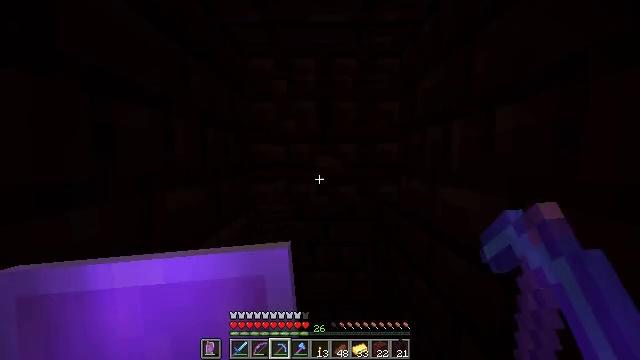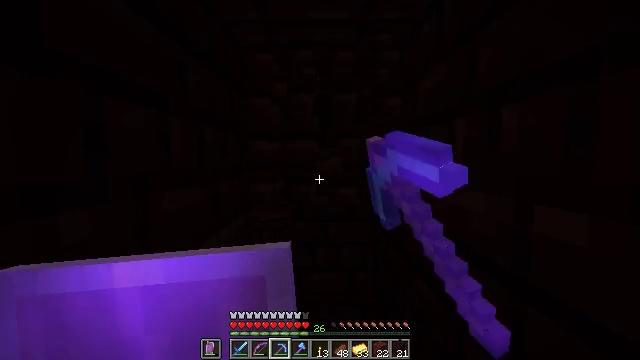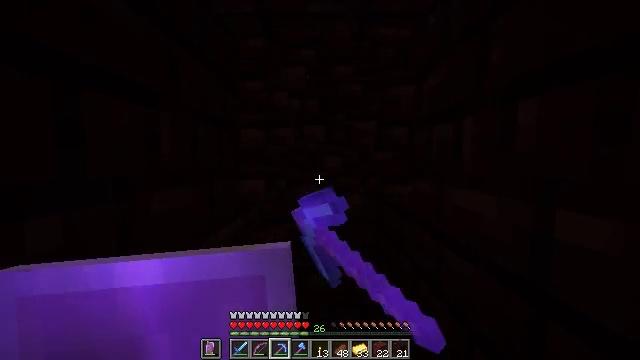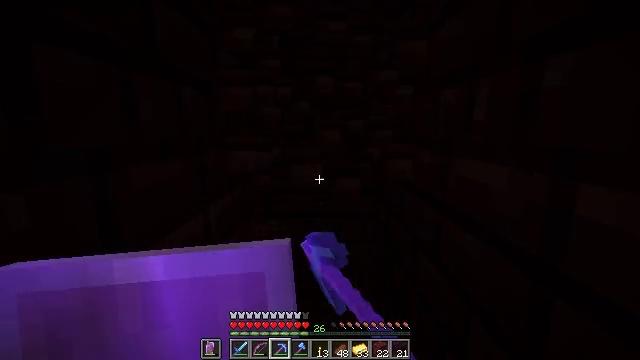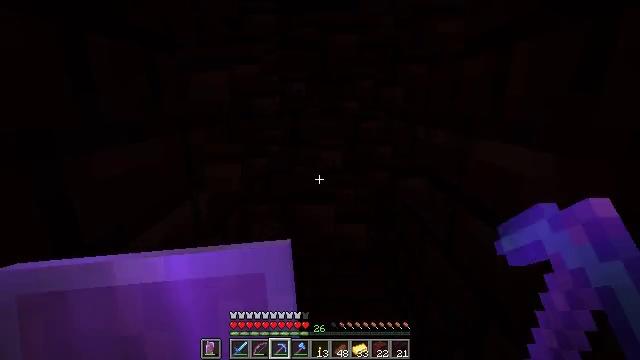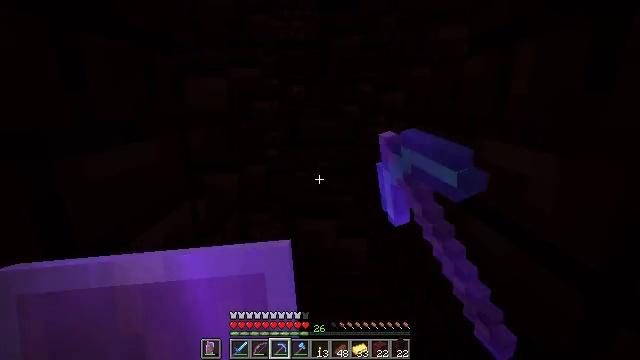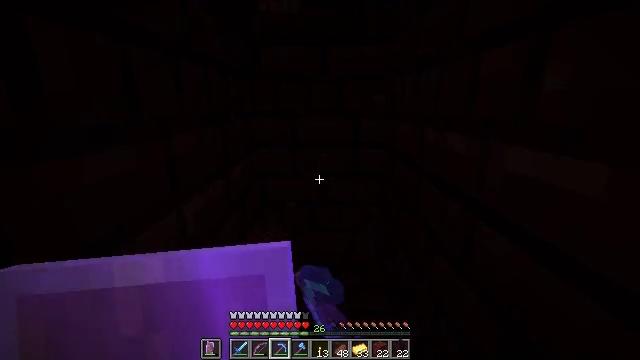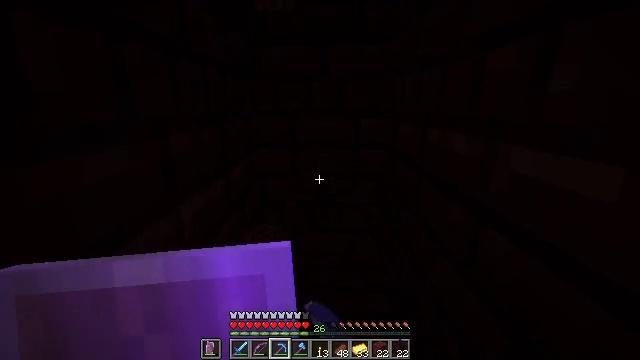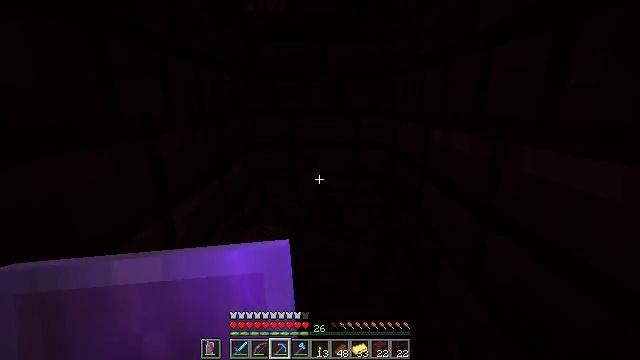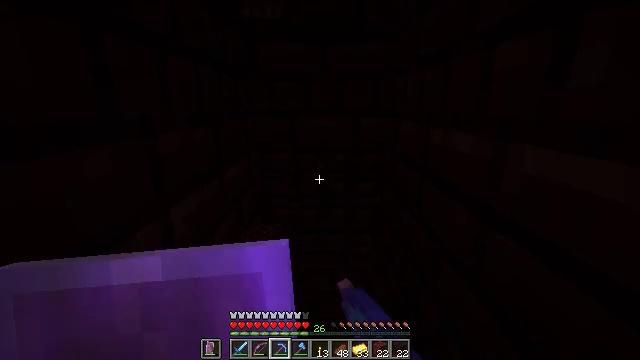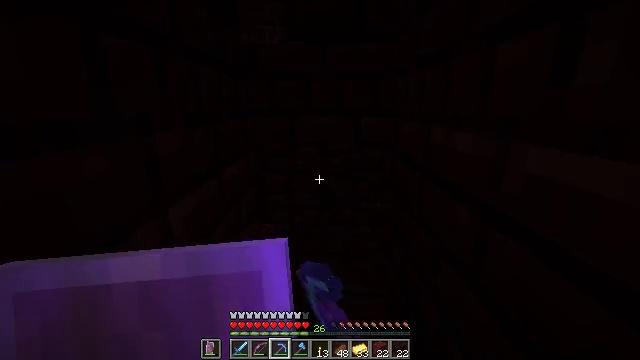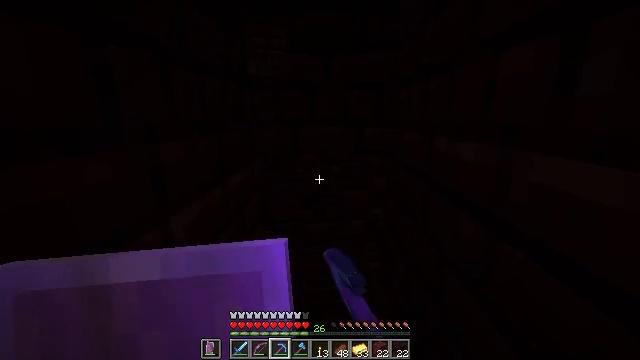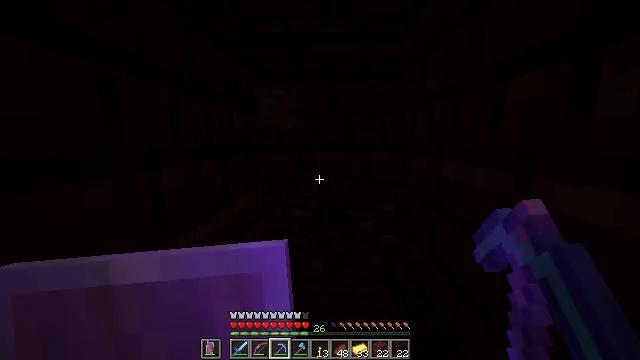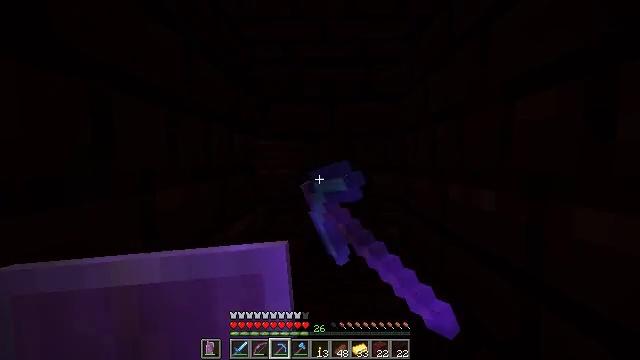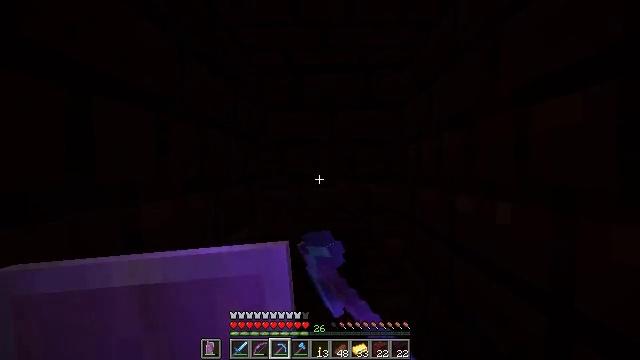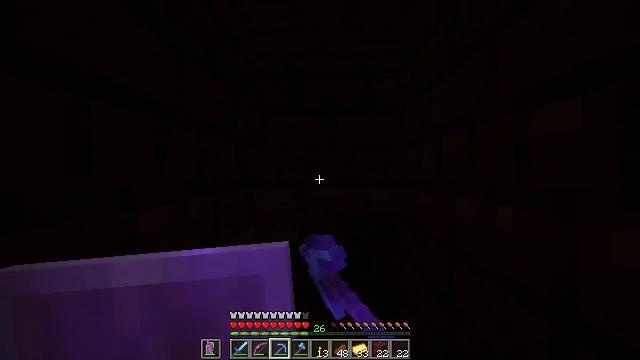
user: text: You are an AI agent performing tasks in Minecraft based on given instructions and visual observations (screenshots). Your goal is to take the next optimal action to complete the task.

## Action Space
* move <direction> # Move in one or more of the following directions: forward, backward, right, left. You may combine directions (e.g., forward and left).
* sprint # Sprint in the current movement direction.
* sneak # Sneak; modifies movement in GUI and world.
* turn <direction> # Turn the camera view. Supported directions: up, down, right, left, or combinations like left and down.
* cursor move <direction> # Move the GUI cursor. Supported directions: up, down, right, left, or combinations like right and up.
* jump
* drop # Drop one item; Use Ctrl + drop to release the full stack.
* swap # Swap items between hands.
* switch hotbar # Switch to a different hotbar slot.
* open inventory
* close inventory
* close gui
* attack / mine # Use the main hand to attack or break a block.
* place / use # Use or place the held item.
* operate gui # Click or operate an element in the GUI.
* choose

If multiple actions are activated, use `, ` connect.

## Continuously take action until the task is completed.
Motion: motion action
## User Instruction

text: Collect nether bricks for building.
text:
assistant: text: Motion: move forward, sneak, attack / mine
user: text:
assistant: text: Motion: move forward, sneak, attack / mine
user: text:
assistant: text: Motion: move forward, sneak, turn down, attack / mine
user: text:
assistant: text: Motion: move forward, sneak, turn down, attack / mine
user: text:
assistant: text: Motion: move forward, sneak, attack / mine
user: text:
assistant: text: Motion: move forward, sneak, attack / mine
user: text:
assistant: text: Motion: sneak, attack / mine
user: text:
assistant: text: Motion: sneak, attack / mine
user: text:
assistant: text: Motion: sneak, attack / mine
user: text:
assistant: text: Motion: sneak, attack / mine
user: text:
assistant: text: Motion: sneak, turn up, attack / mine
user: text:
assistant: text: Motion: move forward, sneak, turn left and up, attack / mine
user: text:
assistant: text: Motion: move forward, sneak, turn up, attack / mine
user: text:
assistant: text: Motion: move forward, sneak, turn up, attack / mine
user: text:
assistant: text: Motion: move forward, sneak, turn up, attack / mine
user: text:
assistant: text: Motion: move forward, sneak, attack / mine
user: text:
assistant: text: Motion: sneak, attack / mine
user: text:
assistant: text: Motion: sneak, attack / mine
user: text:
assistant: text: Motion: sneak, attack / mine
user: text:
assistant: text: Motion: sneak, attack / mine
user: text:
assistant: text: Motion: sneak, turn right, attack / mine
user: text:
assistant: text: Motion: sneak, turn right
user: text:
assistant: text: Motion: sneak